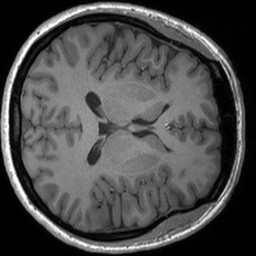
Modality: T1w
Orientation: axial
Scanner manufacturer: siemens
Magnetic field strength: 3 T
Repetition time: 1.54 s
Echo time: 0.00234 s